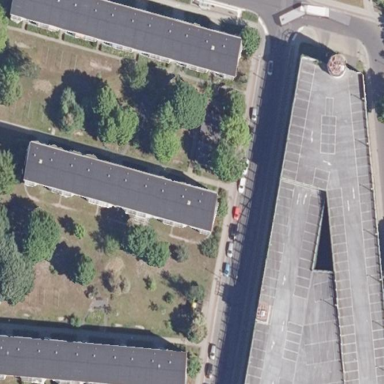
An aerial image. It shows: Multi-storey parking building.